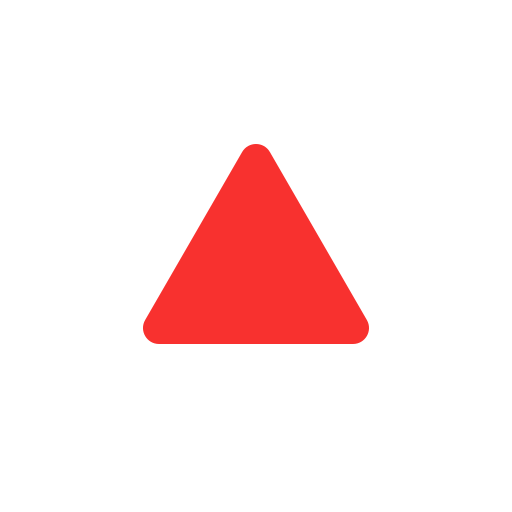
red triangle flat